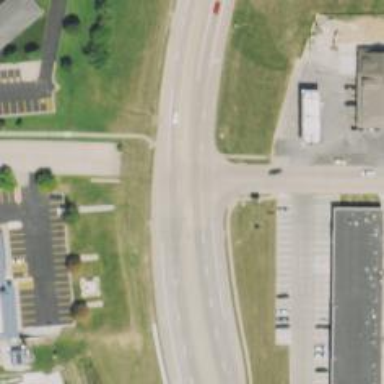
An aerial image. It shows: Unmarked road crossing.